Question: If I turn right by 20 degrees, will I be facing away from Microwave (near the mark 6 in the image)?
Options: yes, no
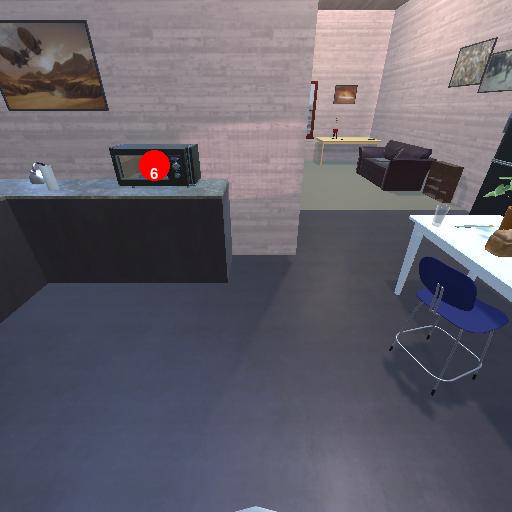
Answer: yes